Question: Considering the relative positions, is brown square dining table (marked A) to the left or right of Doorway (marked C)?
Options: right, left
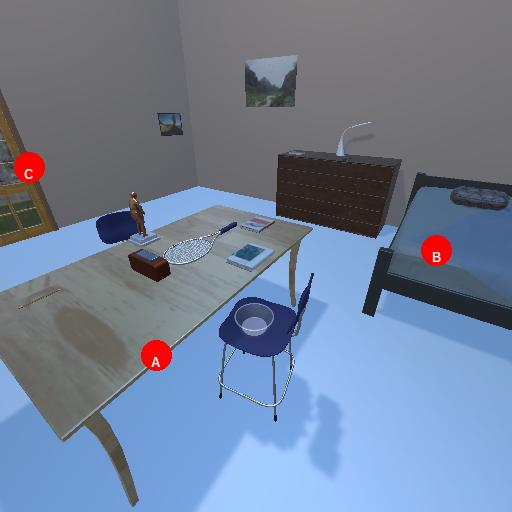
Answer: right